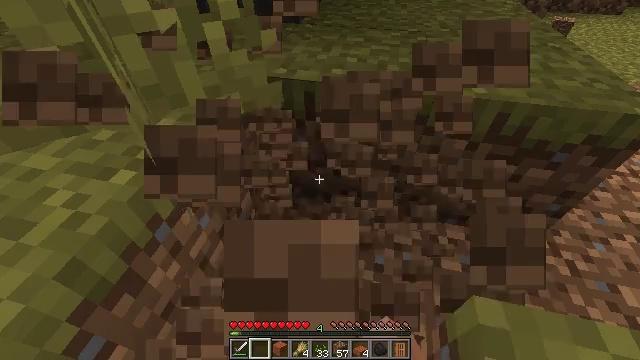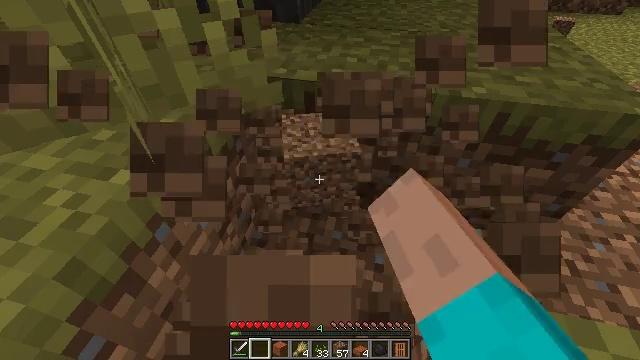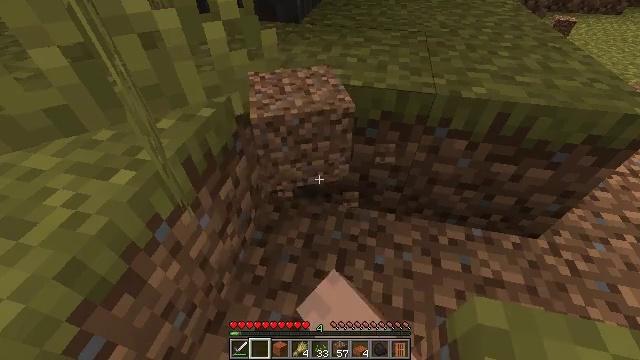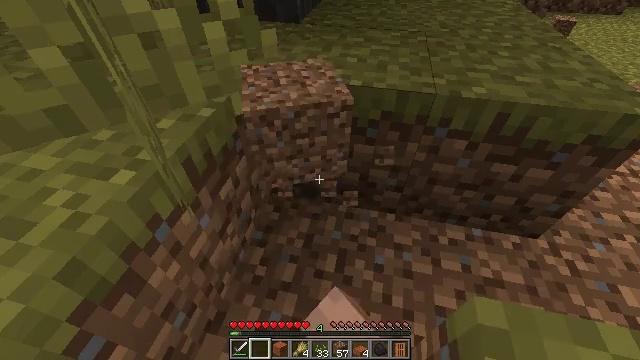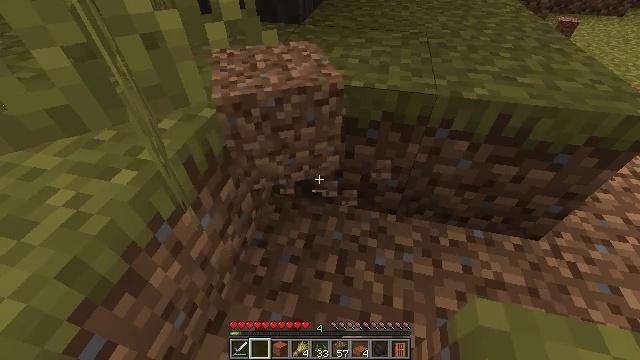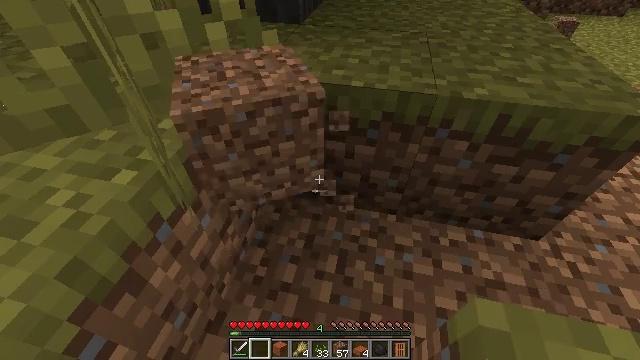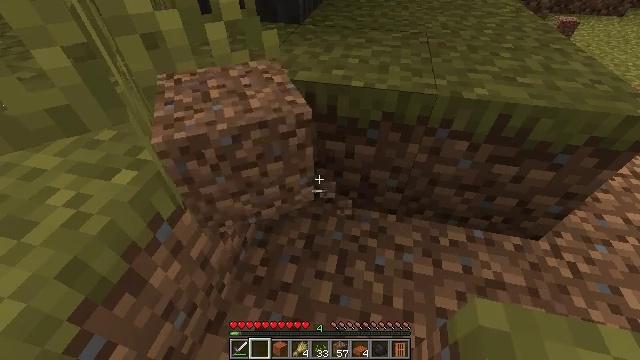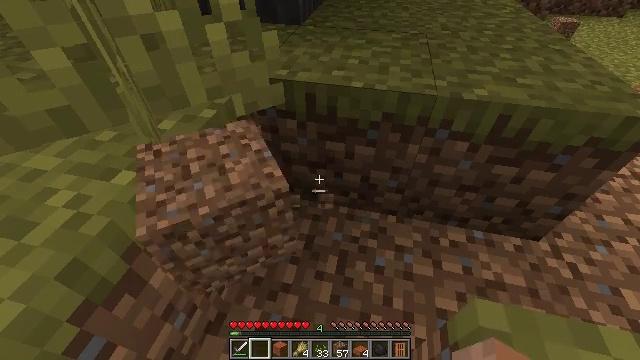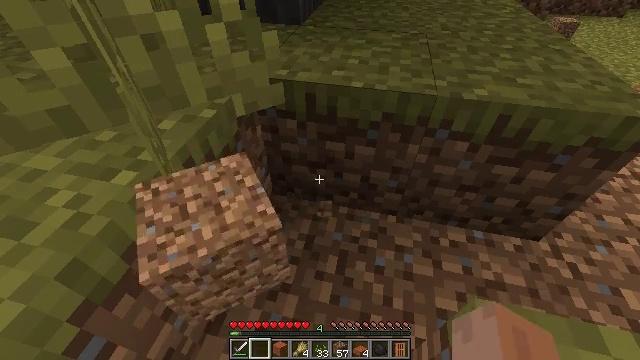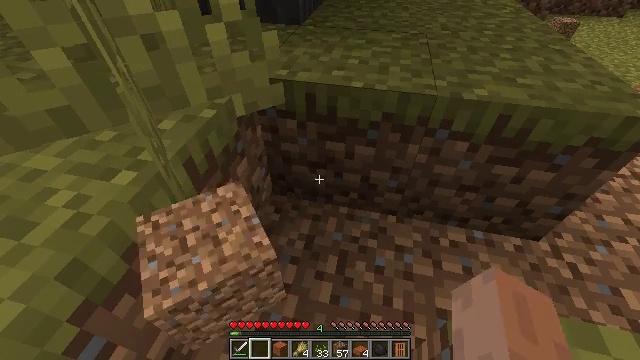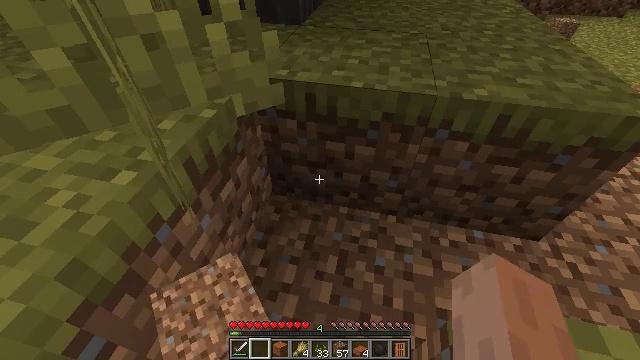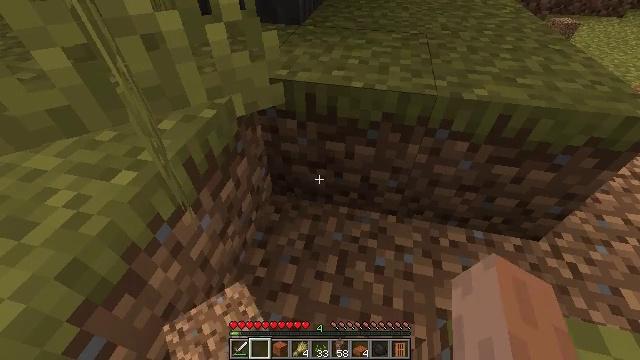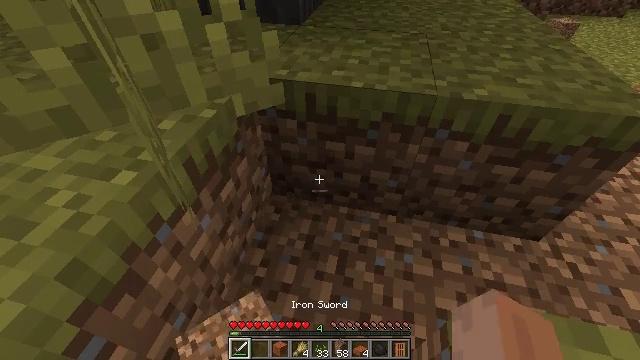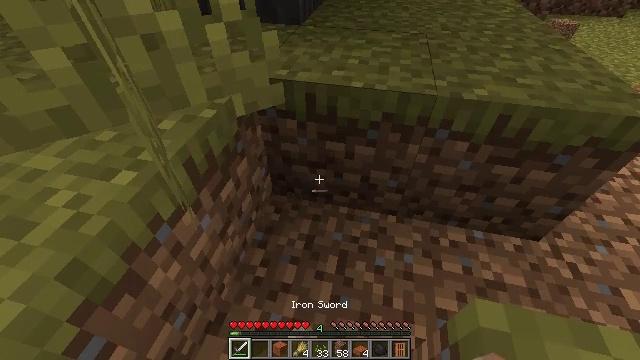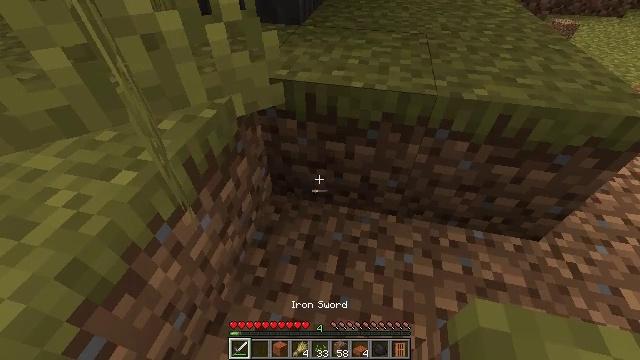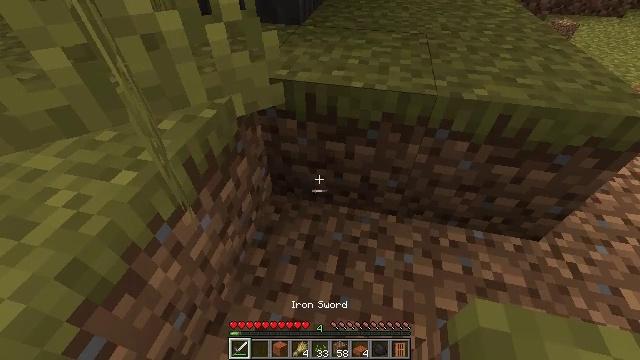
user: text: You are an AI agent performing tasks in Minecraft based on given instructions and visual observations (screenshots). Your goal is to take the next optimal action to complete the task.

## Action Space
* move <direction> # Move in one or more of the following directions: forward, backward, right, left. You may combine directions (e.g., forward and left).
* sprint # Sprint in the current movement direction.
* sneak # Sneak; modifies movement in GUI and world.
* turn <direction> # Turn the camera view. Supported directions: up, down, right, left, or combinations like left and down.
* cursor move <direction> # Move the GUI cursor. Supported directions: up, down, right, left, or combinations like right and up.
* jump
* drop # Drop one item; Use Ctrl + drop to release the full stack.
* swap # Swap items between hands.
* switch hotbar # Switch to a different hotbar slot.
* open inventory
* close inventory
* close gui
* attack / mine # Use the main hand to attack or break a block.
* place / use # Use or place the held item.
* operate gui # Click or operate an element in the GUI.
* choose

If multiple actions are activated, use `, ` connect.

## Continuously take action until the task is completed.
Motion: motion action
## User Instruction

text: Dig up the grass block for dirt.
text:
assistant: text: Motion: attack / mine
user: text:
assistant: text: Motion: attack / mine
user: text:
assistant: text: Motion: attack / mine
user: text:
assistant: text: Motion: no_op
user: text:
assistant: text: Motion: no_op
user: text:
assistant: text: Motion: no_op
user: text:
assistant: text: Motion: no_op
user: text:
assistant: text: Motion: no_op
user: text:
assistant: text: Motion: no_op
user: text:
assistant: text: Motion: no_op
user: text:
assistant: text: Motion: no_op
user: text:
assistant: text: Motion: no_op
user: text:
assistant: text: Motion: no_op
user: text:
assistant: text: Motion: no_op
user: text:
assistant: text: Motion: no_op
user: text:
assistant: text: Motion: no_op
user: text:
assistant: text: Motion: no_op
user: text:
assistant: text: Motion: no_op
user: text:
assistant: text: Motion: no_op
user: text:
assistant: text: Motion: no_op
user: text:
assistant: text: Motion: turn right
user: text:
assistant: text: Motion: turn right and down
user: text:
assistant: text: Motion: turn right and down
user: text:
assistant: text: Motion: turn right and down
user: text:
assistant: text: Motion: turn right and down
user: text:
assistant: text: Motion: turn right
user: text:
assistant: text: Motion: turn right
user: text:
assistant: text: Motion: turn right
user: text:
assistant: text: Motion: turn right
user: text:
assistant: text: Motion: turn right, attack / mine